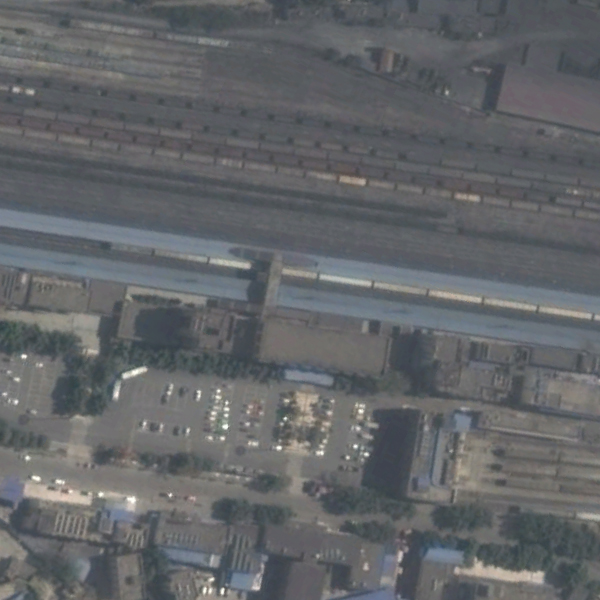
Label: RailwayStation